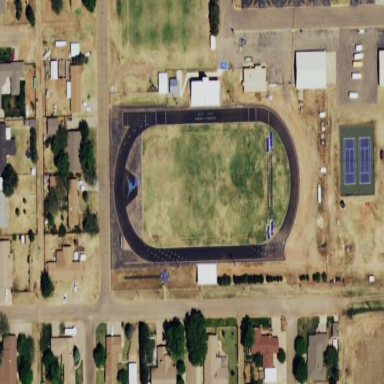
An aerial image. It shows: American football pitch for leisure and sport activities.